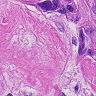
Metastatic tissue present: yes